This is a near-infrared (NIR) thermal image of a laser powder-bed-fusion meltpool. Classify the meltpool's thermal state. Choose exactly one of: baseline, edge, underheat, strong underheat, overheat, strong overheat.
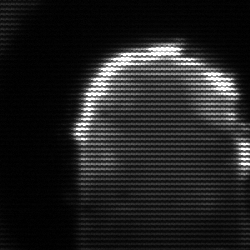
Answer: baseline